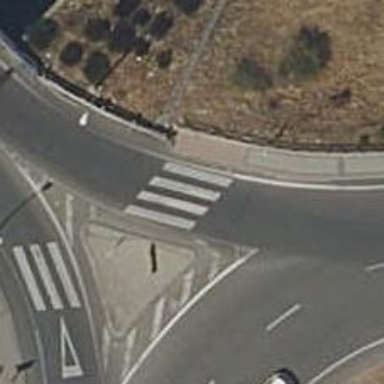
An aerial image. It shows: Marked road crossing.